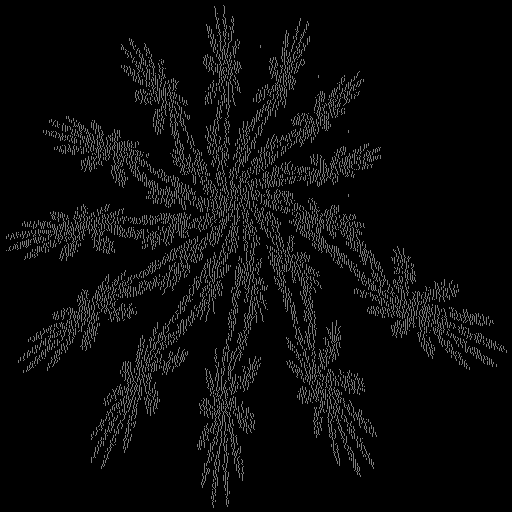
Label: swirl